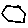
Label: hexagon